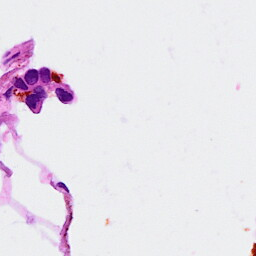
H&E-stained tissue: Breast